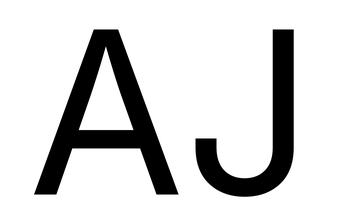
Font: Inter_Regular